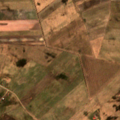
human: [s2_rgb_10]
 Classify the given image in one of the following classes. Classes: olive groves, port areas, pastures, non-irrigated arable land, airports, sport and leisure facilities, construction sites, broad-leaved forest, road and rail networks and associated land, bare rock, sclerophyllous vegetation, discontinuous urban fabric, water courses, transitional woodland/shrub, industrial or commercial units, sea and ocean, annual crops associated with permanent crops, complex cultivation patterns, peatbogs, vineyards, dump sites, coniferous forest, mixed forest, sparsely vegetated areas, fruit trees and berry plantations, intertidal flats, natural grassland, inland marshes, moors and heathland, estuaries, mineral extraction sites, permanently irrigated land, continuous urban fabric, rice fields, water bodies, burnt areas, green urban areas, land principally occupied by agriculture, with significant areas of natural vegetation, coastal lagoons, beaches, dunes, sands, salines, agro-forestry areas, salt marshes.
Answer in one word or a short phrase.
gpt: non-irrigated arable land, pastures, land principally occupied by agriculture, with significant areas of natural vegetation